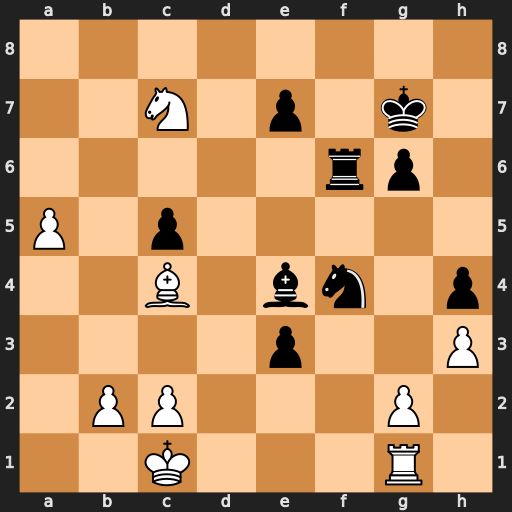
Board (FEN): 8/2N1p1k1/5rp1/P1p5/2B1bn1p/4p2P/1PP3P1/2K3R1
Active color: w
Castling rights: -
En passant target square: -
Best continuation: Ne8+ Kf8 Nxf6